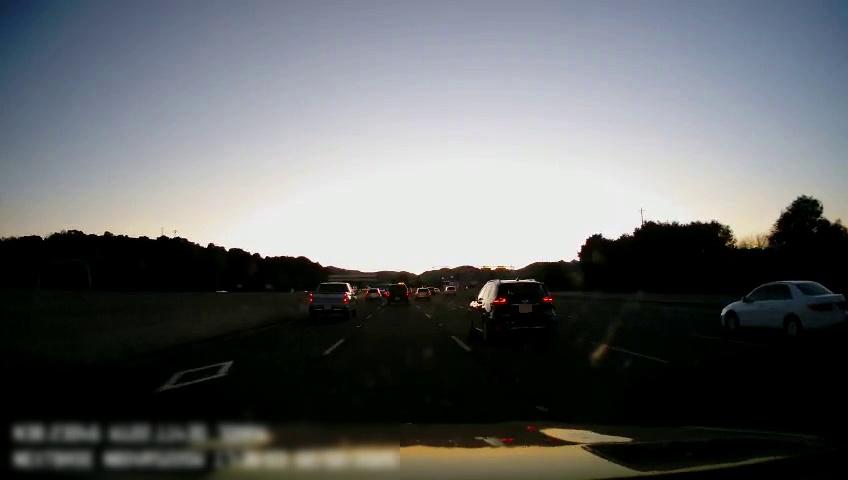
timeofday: Dusk/Dawn/Twilight
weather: Sunny
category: Drivable Space
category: Vehicles | Car
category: Vehicles | SUV
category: Vehicles | SUV
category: Vehicles | Truck
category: Vehicles | Car
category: Vehicles | Car
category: Vehicles | Car
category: Vehicles | SUV
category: Lanes | Alternate Lane
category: Lanes | Current Lane
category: Lanes | Current Lane
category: Lanes | Alternate Lane
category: Lanes | Alternate Lane